Question: I have an 'EditText' like this.
'''
<EditText
...
android:inputType="numberDecimal"
android:digits="<PHONE>.," />
'''
On most devices it works fine, all the characters specified in 'android:digits' are accepted. But on Samsung GT-P5100 (Galaxy Tab 2 10.1) the comma is disabled:

Any ideas?
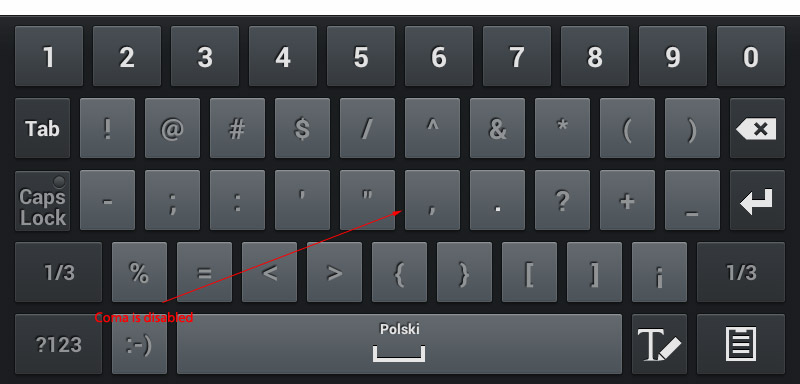
Answer: Use android:inputType="phone". :)